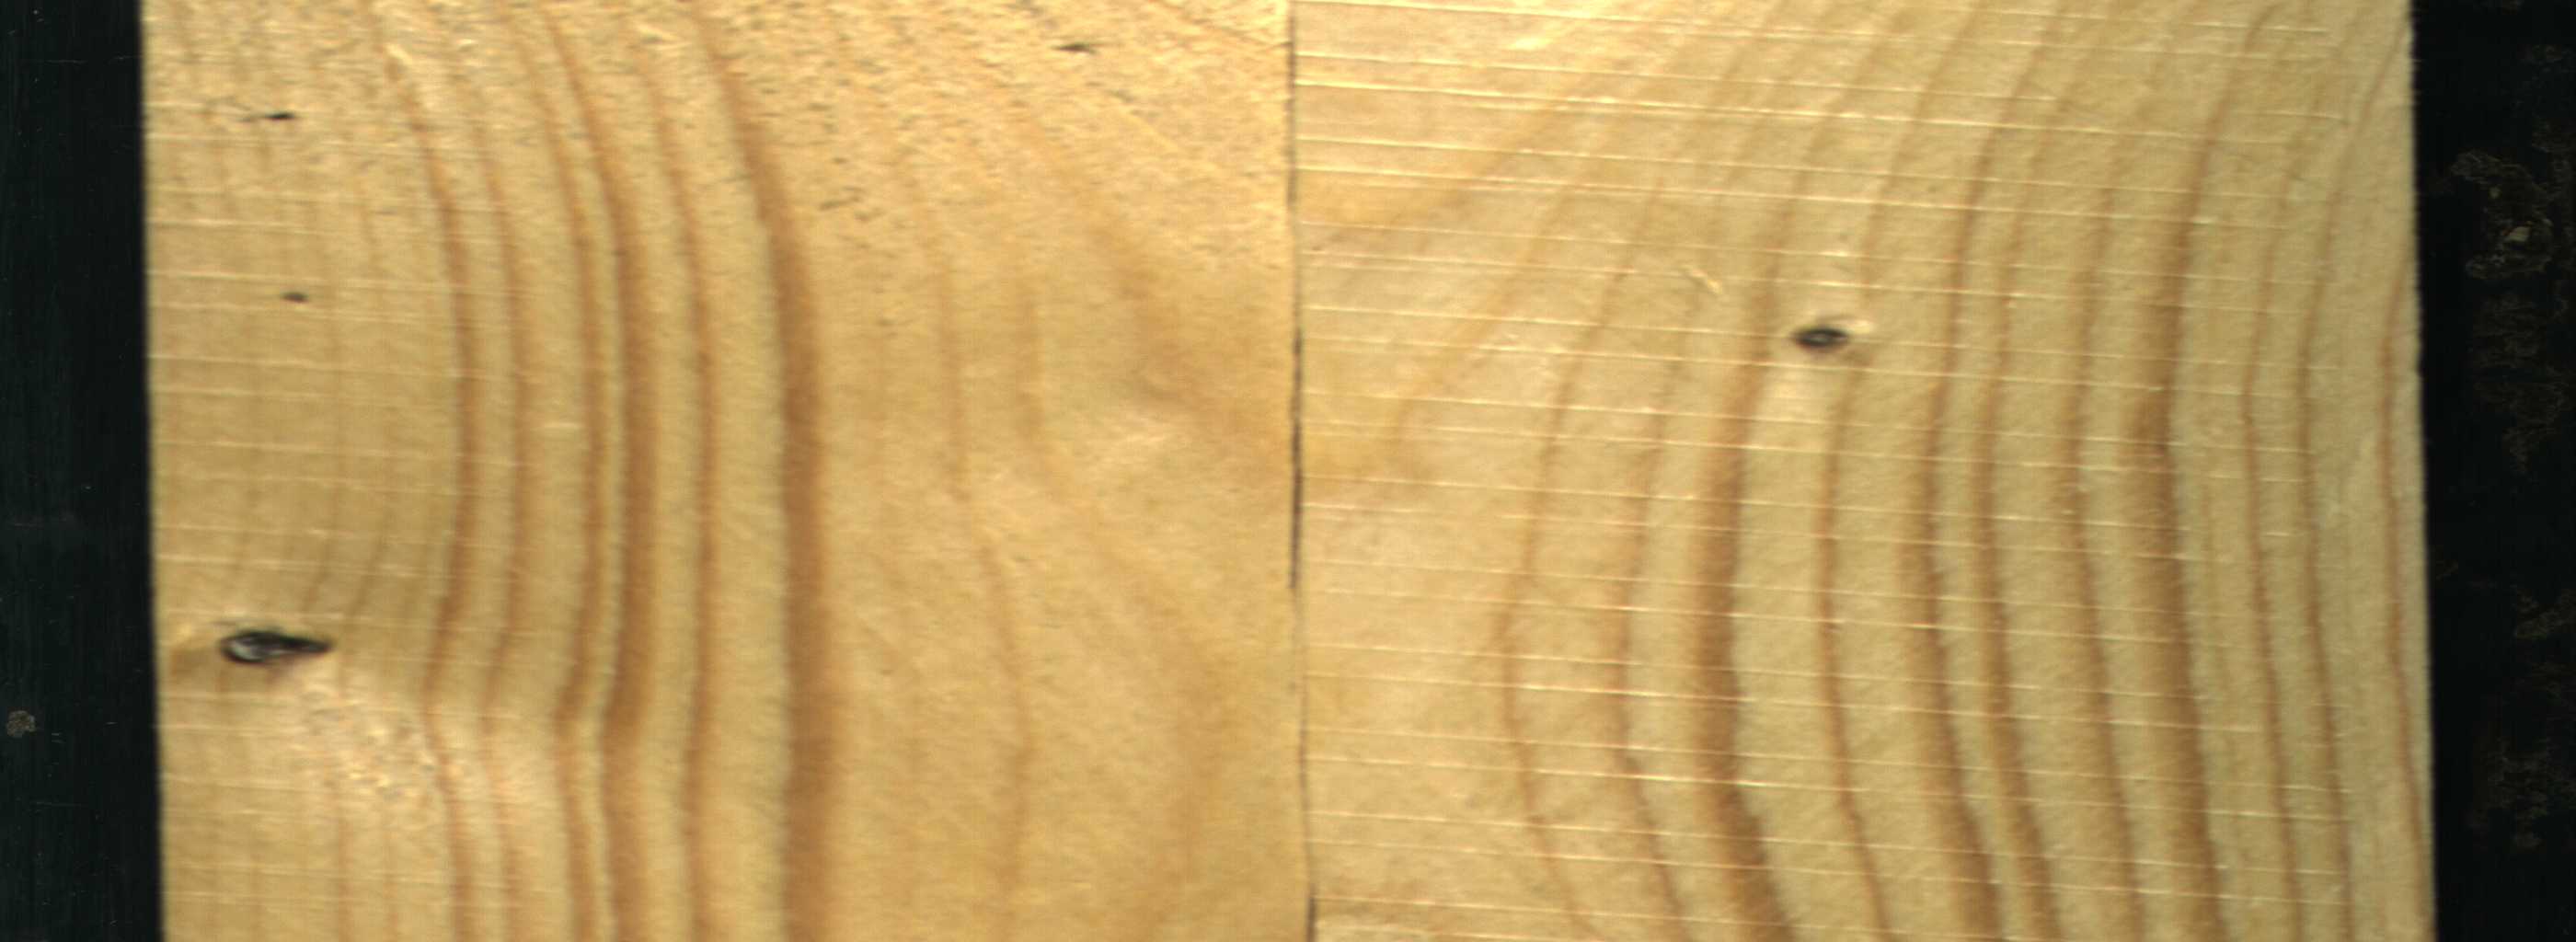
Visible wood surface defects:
Crack
Crack
Crack
Dead_Knot
Live_Knot